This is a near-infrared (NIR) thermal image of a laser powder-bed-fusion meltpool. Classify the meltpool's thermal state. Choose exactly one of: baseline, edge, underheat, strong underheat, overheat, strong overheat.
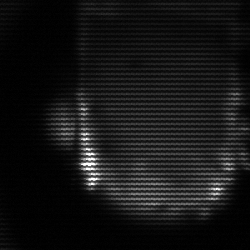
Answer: baseline